Field crop: tomato
Growth stage: 1
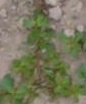
Species: portulaca